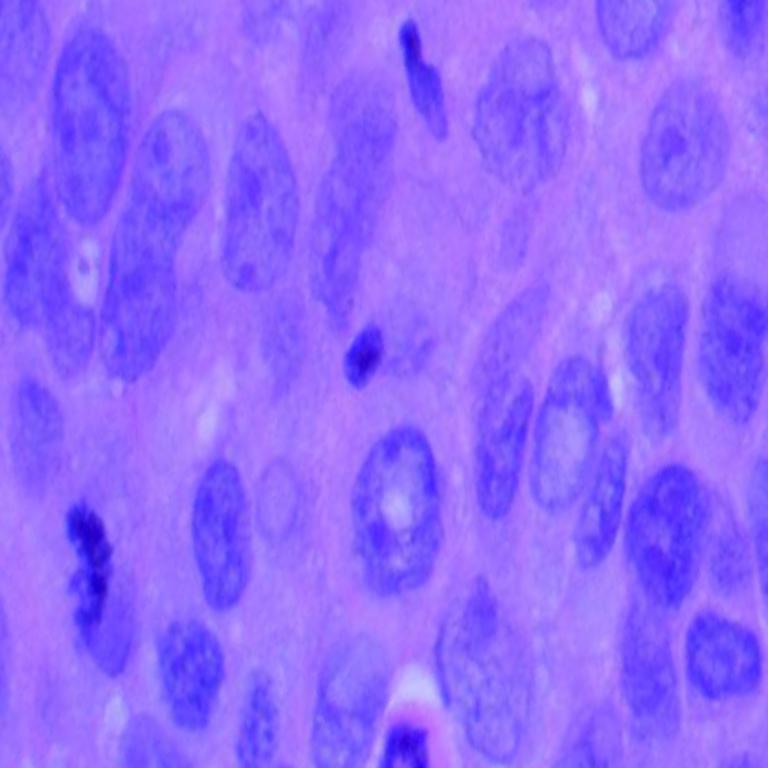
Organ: lung
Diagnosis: squamous carcinomas